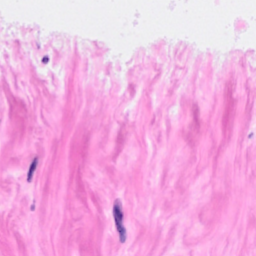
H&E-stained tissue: Breast